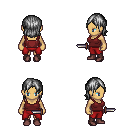
a pixel art fantasy rpg character, female body template, human, tanned skin, maroon pirate shirt, red pants, gray long bangs hairstyle, maroon shoes, dagger, four views (front, back, left, right), 2x2 character sprite sheet, small pixel art, hard edges, no anti-aliasing